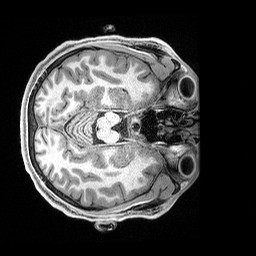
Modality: T1w
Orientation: axial
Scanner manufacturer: siemens
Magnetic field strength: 3 T
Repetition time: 2.4 s
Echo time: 0.00122 s